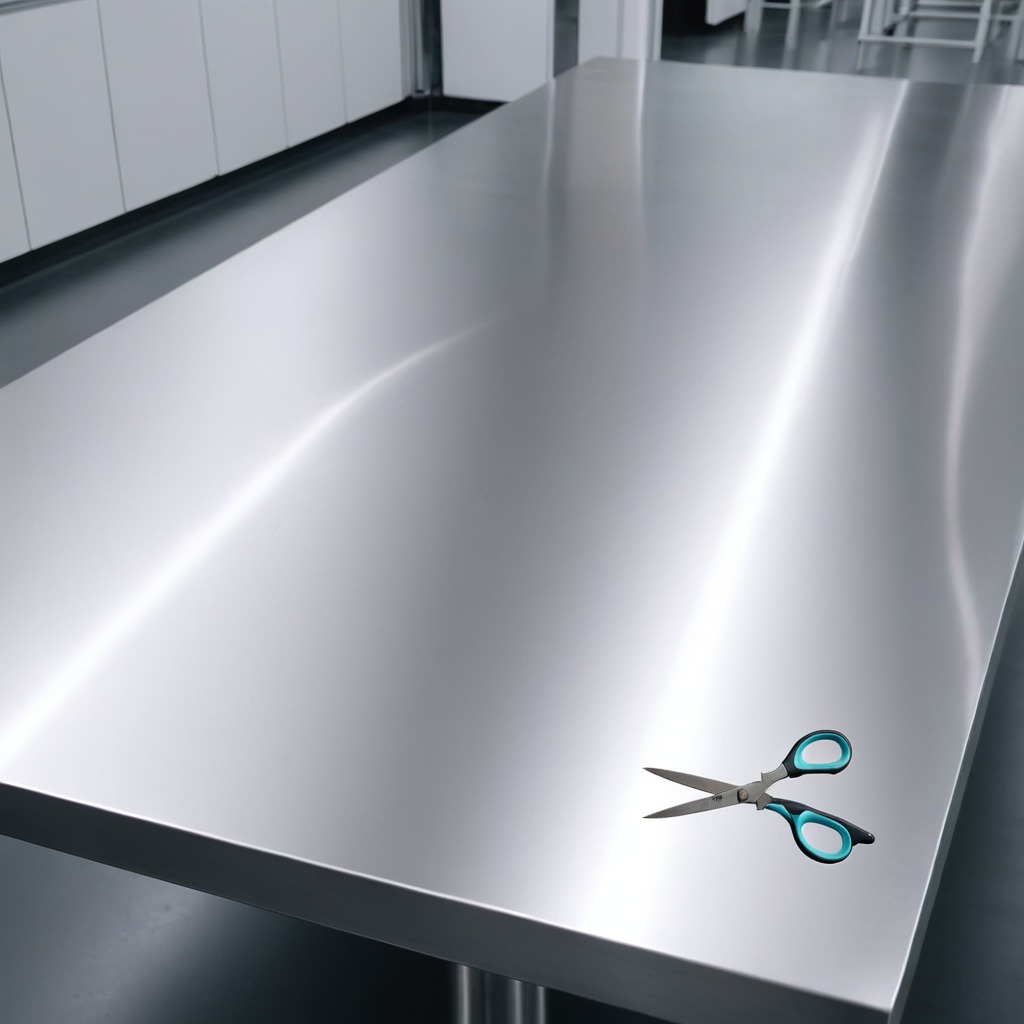
A scissor lies on a stainless steel table in a high-end prototyping lab.